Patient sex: F
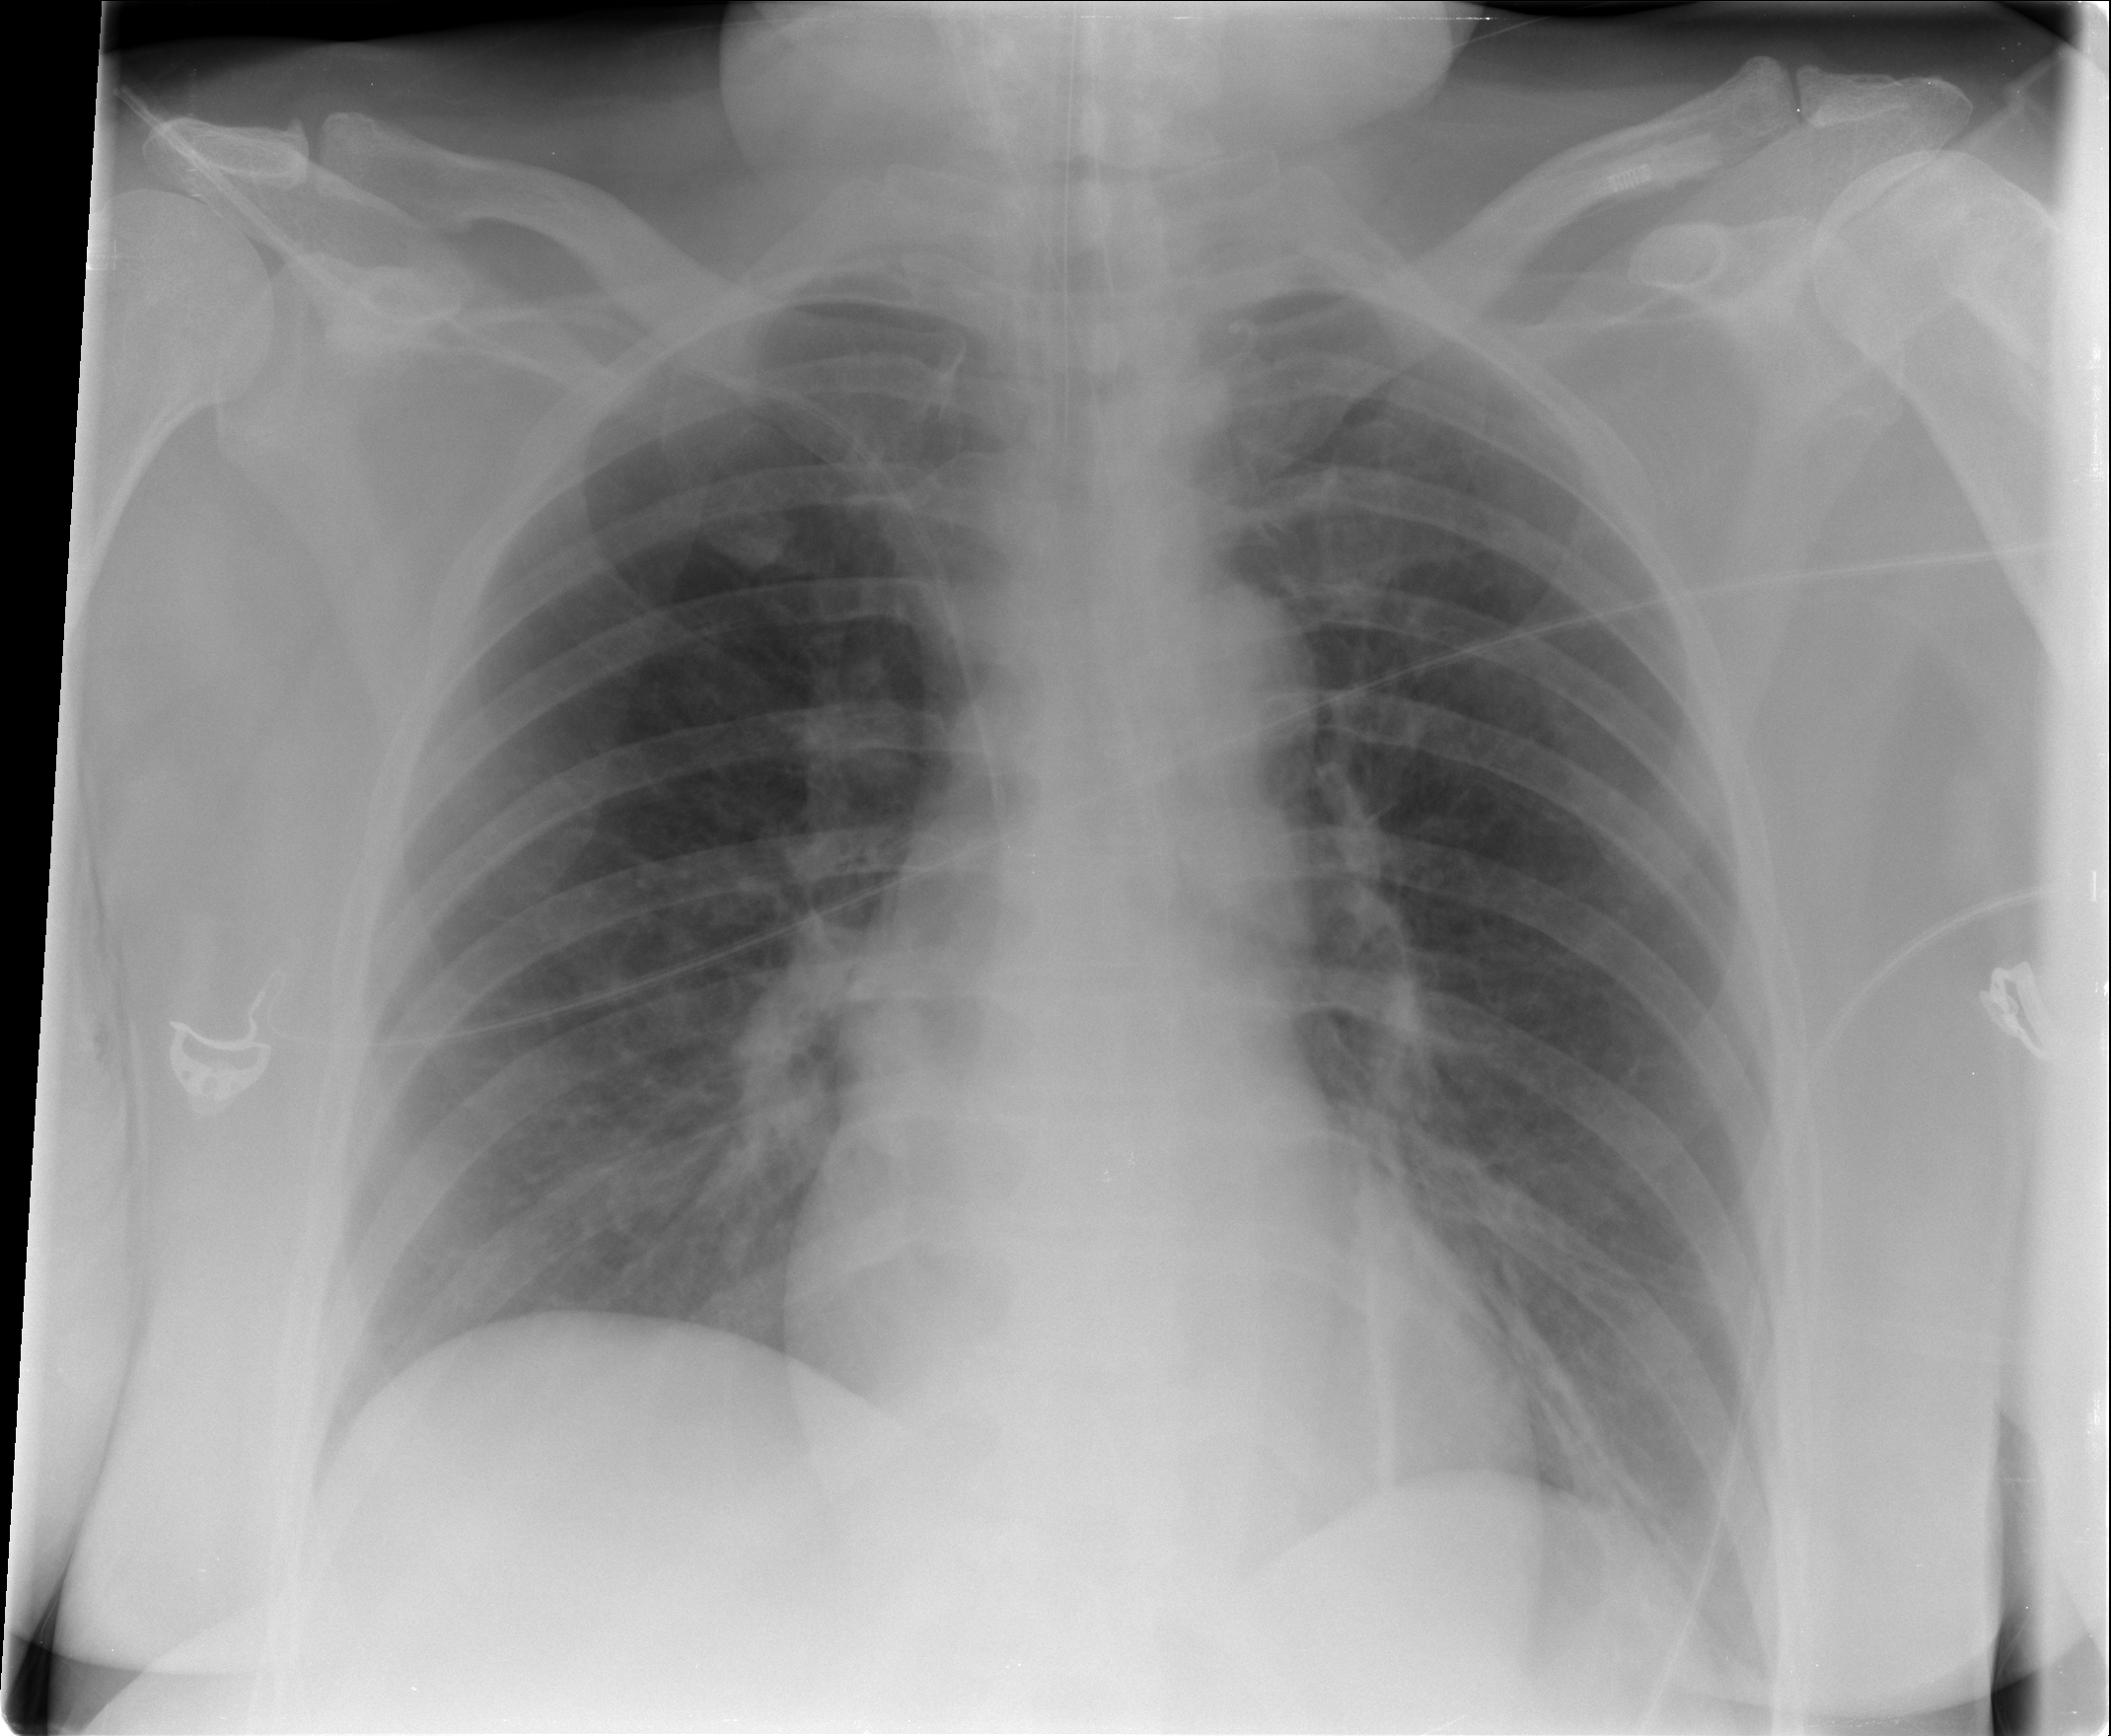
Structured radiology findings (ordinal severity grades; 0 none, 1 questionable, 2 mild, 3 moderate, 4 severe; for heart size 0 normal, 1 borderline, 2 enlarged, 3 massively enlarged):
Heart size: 0
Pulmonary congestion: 0
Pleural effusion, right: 0
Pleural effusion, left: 1
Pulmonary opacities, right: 0
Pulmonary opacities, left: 0
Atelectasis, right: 0
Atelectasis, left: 2